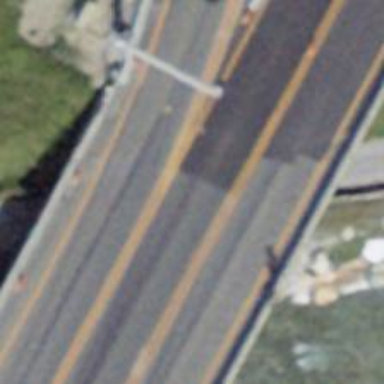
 designed for trunk highway and motorroad."